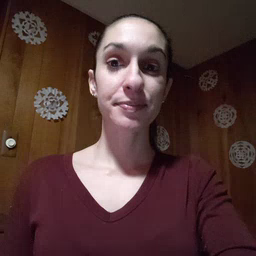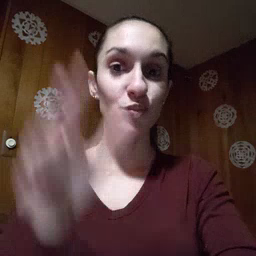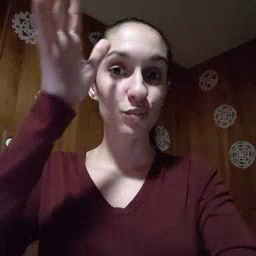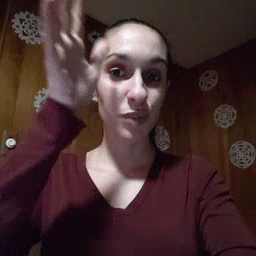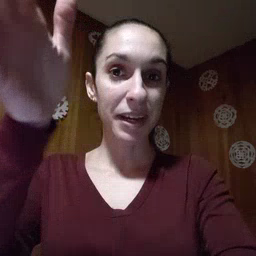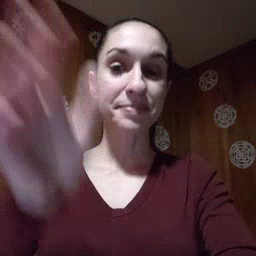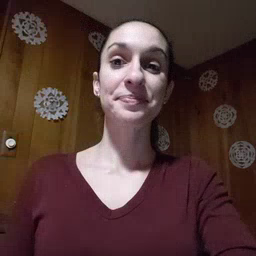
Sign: grandpa